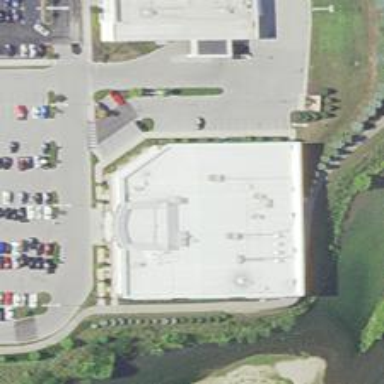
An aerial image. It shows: Fitness center located in leisure land.